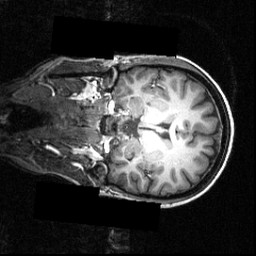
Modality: T1w
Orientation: coronal
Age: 29
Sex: female
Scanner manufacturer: siemens
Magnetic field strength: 3.951 T
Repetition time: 1.5 s
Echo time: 0.00335 s